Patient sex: M
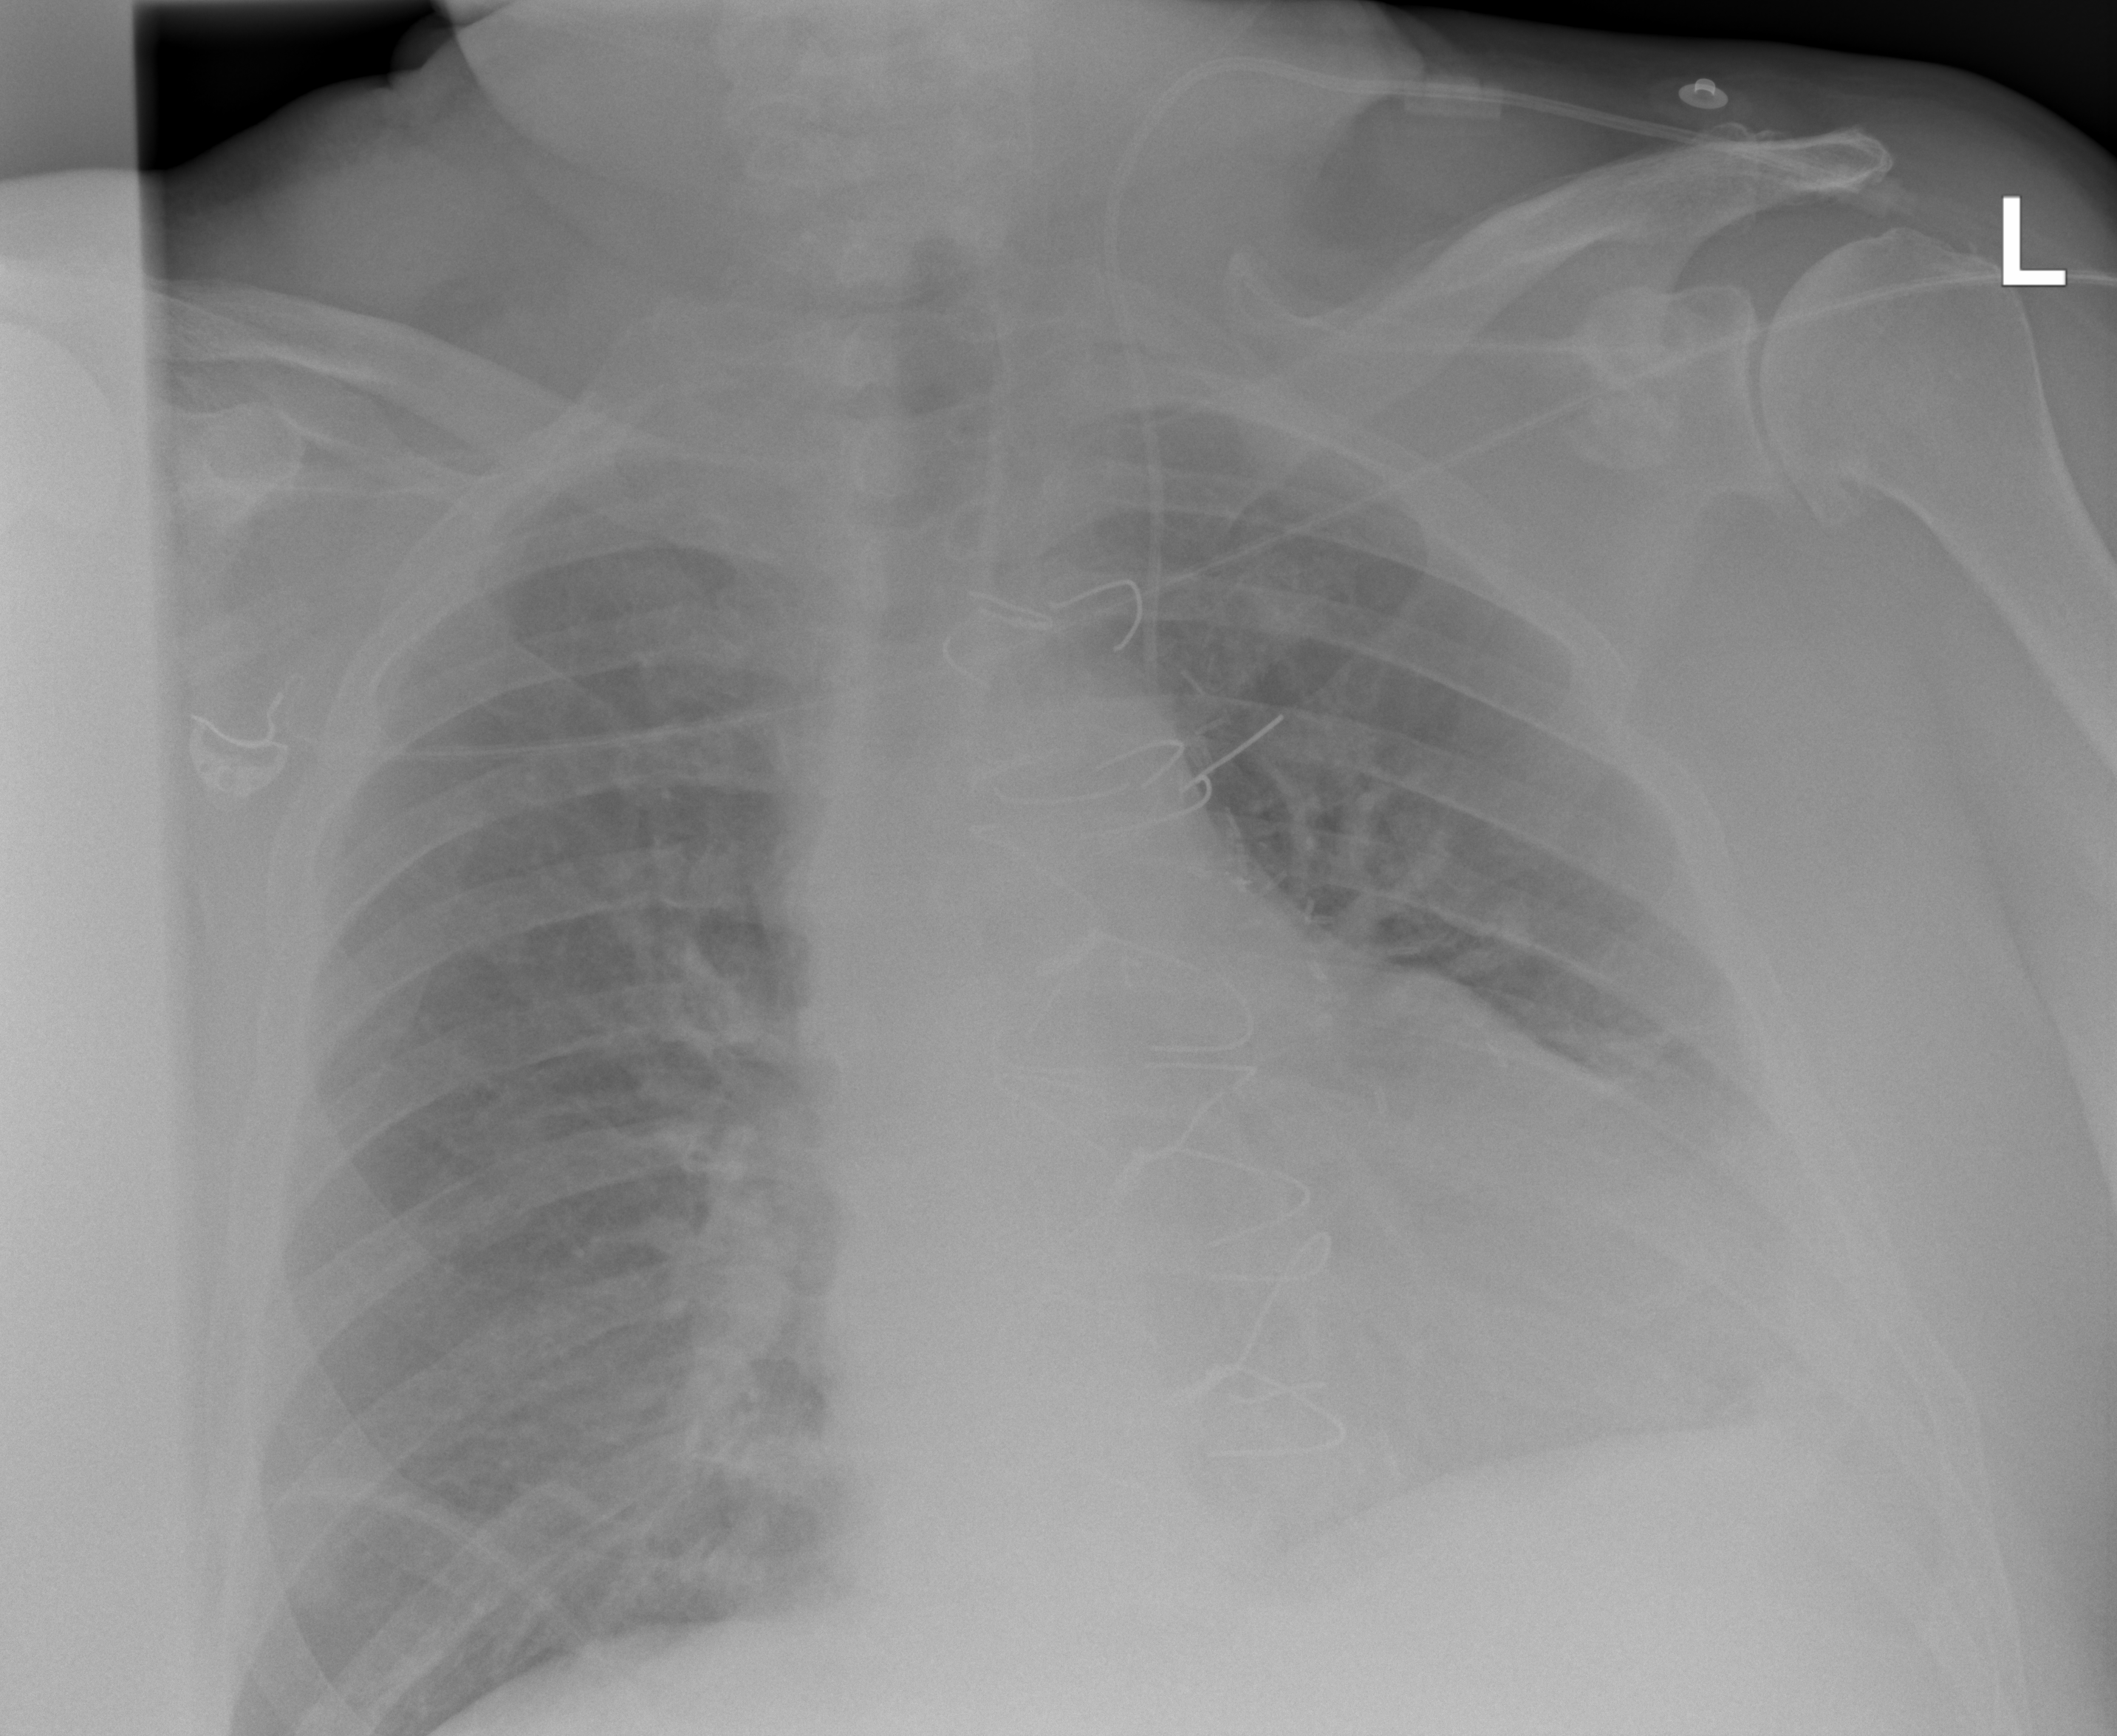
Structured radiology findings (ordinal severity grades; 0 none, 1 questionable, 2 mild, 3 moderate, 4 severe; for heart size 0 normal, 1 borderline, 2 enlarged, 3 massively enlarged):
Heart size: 2
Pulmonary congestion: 0
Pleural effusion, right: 0
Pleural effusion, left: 3
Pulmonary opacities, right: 0
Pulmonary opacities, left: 0
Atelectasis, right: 2
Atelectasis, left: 3